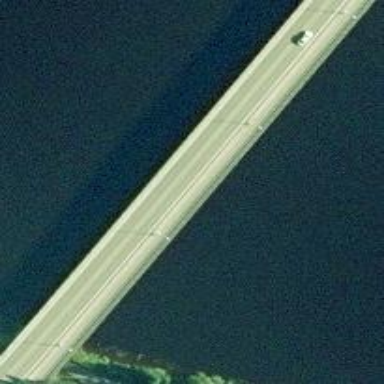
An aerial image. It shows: Beam bridge made by humans.